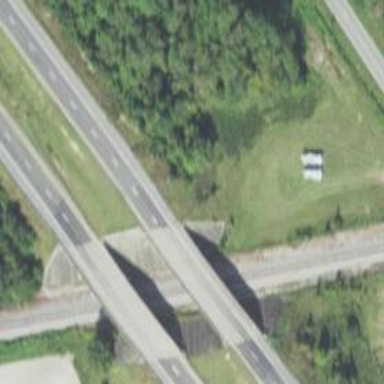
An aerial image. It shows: Motorway bridge.